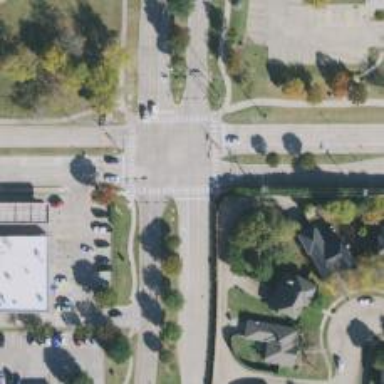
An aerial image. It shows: Pedestrian crossing with zebra markings on footway.